В вертикально расположенных цилиндрах, площади сечений которых $S_{1}$ и $S_{2}$, находятся два невесомых поршня, соединенных невесомой пружиной жесткостью $k$. Пространство между поршнями заполнено водой. Нижний поршень (площадью $S_{2}$) в начальном состоянии поддерживается так, что пружина не напряжена, ее длина при этом равна $l_{0}$ (см. рисунок $а$). Затем поршень площадью $S_{2}$ отпускают, и оба поршня опускаются (см. рисунок $б$).
На какое расстояние $x$ сместится поршень площадью $S_{1}$?
Изобразите графически зависимость $x$ от жесткости $k$ пружины. Оба цилиндра сообщаются с атмосферой.
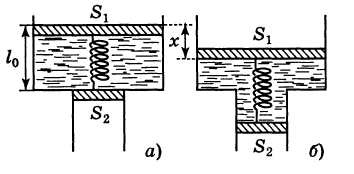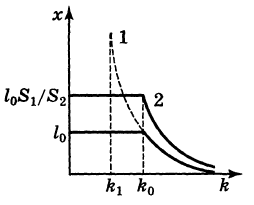
На какое расстояние $x$ сместится поршень площадью $S_{1}$?
Решение: Из условия равновесия поршней$$p_{0} S_{1}+T=p S_{1},\\p_{0} S_{2}+T=(p+\rho g l) S_{2}$$находим силу натяжения пружины$$T=\frac{\rho g l S_{1} S_{2}}{S_{1}-S_{2}}$$(здесь $l$ — длина деформированной пружины),$$T=k\left(l-l_{0}\right),$$откуда$$l=\frac{k\left(S_{1}-S_{2}\right)}{k\left(S_{1}-S_{2}\right)-\rho g S_{1} S_{2}} l_{0}.$$Удлинение пружины$$\Delta l=l-l_{0}=\frac{\rho g S_{1} S_{2}}{k\left(S_{1}-S_{2}\right)-\rho g S_{1} S_{2}} l_{0}, \qquad (1)$$оно равно разности перемещений первого $x_{1}$ и второго $x_{2}$ поршней:$$\Delta l=x_{2}-x_{1}=\frac{S_{1}}{S_{2}} x_{1}-x_{1}=\frac{x_{1}\left(S_{1}-S_{2}\right)}{S_{2}}. \qquad (2)$$Из $(1)$ и $(2)$ следует$$x=\frac{\rho g S_{1} S_{2}^{2}}{k\left(S_{1}-S_{2}\right)^{2}-\rho g S_{1} S_{2}\left(S_{1}-S_{2}\right)} l_{0}. \qquad (3)$$Это и есть зависимость $x(k)$.Жесткость пружины, при которой верхний поршень «ляжет» на стык цилиндров, найдем из условия $x_{0}=l_{0}$:$$k_{0}=\frac{\rho g S_{1}^{2} S_{2}}{\left(S_{1}-S_{2}\right)^{2}}.$$Если в $(3)$ знаменатель устремить к нулю, то это произойдет при $k \rightarrow k_{1}$, где $k_{1}=\frac{\rho g S_{1} S_{2}}{S_{1}-S_{2}}$ — вертикальная асимптота.
Ответ: $$ x=\frac{\rho g S_{1} S_{2}^{2}}{k\left(S_{1}-S_{2}\right)^{2}-\rho g S_{1} S_{2}\left(S_{1}-S_{2}\right)} l_{0}. $$

Изобразите графически зависимость $x$ от жесткости $k$ пружины.
Решение: Строим зависимость $x(k)$; это кривая $1$ на рисунке; зависимость $x_{2}(k)$ показана кривой $2$.
Темы:
T, Статика, Всероссийские, Гидростатика, Пружина, Поршень